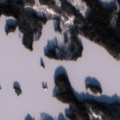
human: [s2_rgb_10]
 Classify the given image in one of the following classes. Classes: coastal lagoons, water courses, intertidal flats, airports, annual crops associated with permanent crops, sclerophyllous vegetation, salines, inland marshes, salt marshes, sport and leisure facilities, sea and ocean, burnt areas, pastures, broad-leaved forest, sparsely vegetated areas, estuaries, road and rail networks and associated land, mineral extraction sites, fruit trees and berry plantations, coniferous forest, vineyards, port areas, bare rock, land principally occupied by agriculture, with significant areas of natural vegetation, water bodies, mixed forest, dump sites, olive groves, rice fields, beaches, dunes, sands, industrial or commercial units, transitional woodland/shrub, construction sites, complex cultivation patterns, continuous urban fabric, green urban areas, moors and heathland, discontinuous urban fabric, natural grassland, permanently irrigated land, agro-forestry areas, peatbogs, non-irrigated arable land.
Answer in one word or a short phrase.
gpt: coniferous forest, mixed forest, water bodies